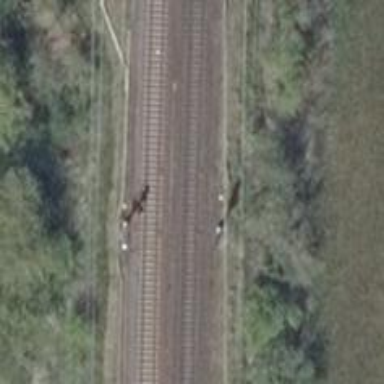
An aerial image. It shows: Railway signal.